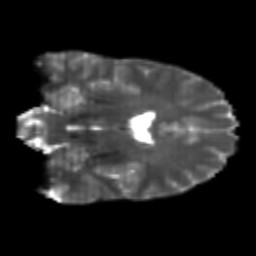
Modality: T2w
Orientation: coronal
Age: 22
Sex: male
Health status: healthy
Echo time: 0.074 s